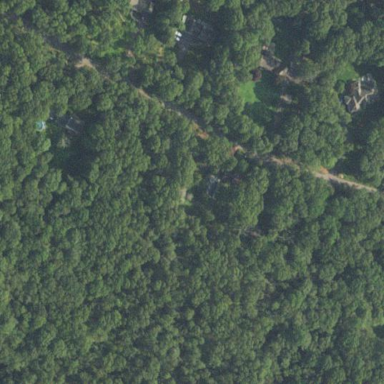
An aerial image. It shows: Mixed leaf woodland.